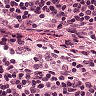
Metastatic tissue present: no